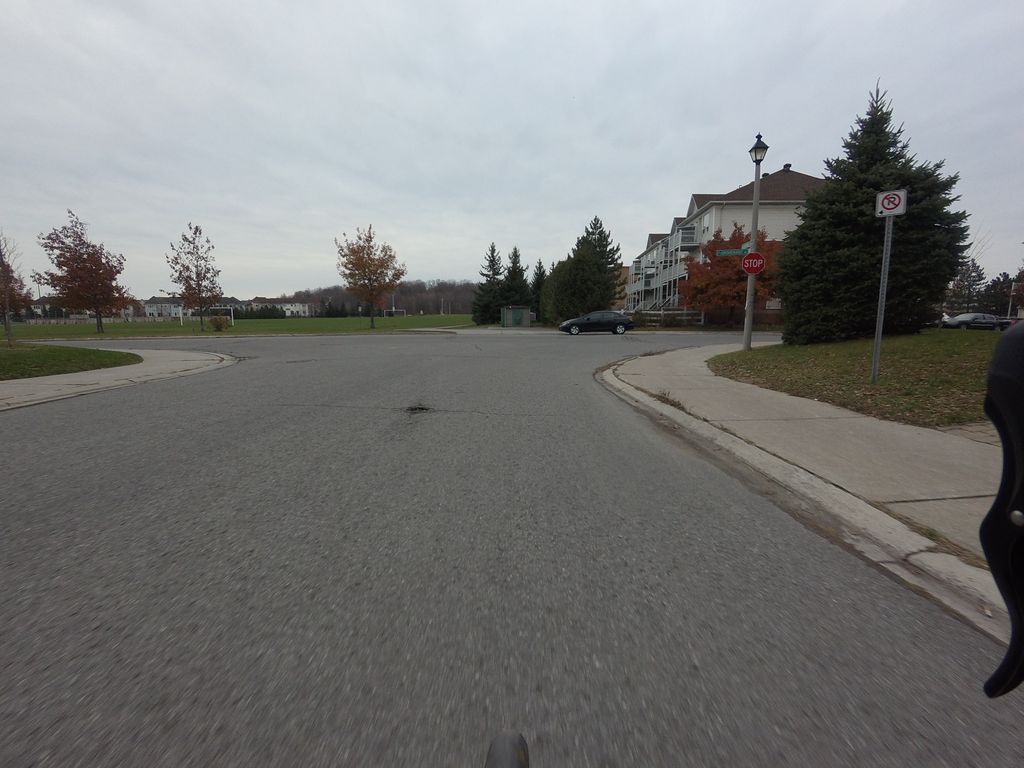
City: ottawa-gatineau